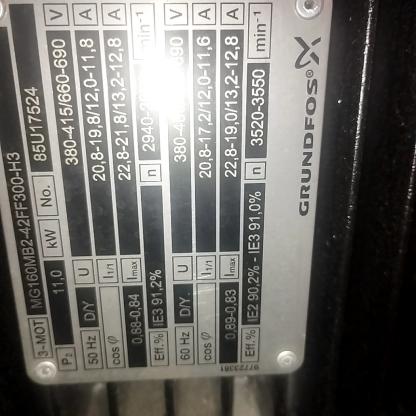
Klasa: tabliczka-znamionowa